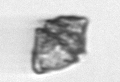
Label: Kryptoperidinium_triquetrum